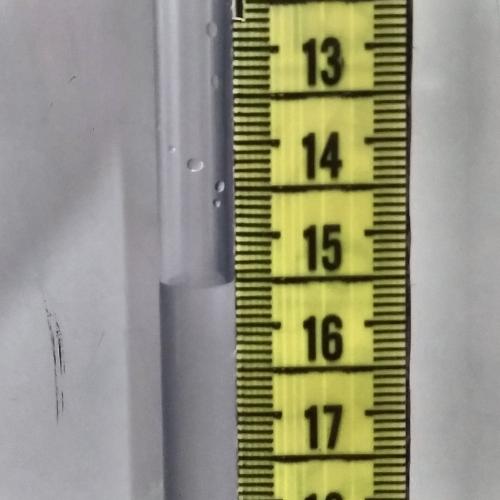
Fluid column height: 15.5 cm